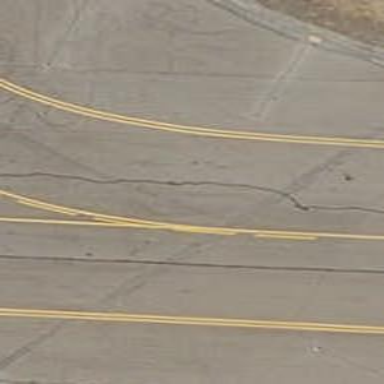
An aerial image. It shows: View of taxiway at the airport.